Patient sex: M
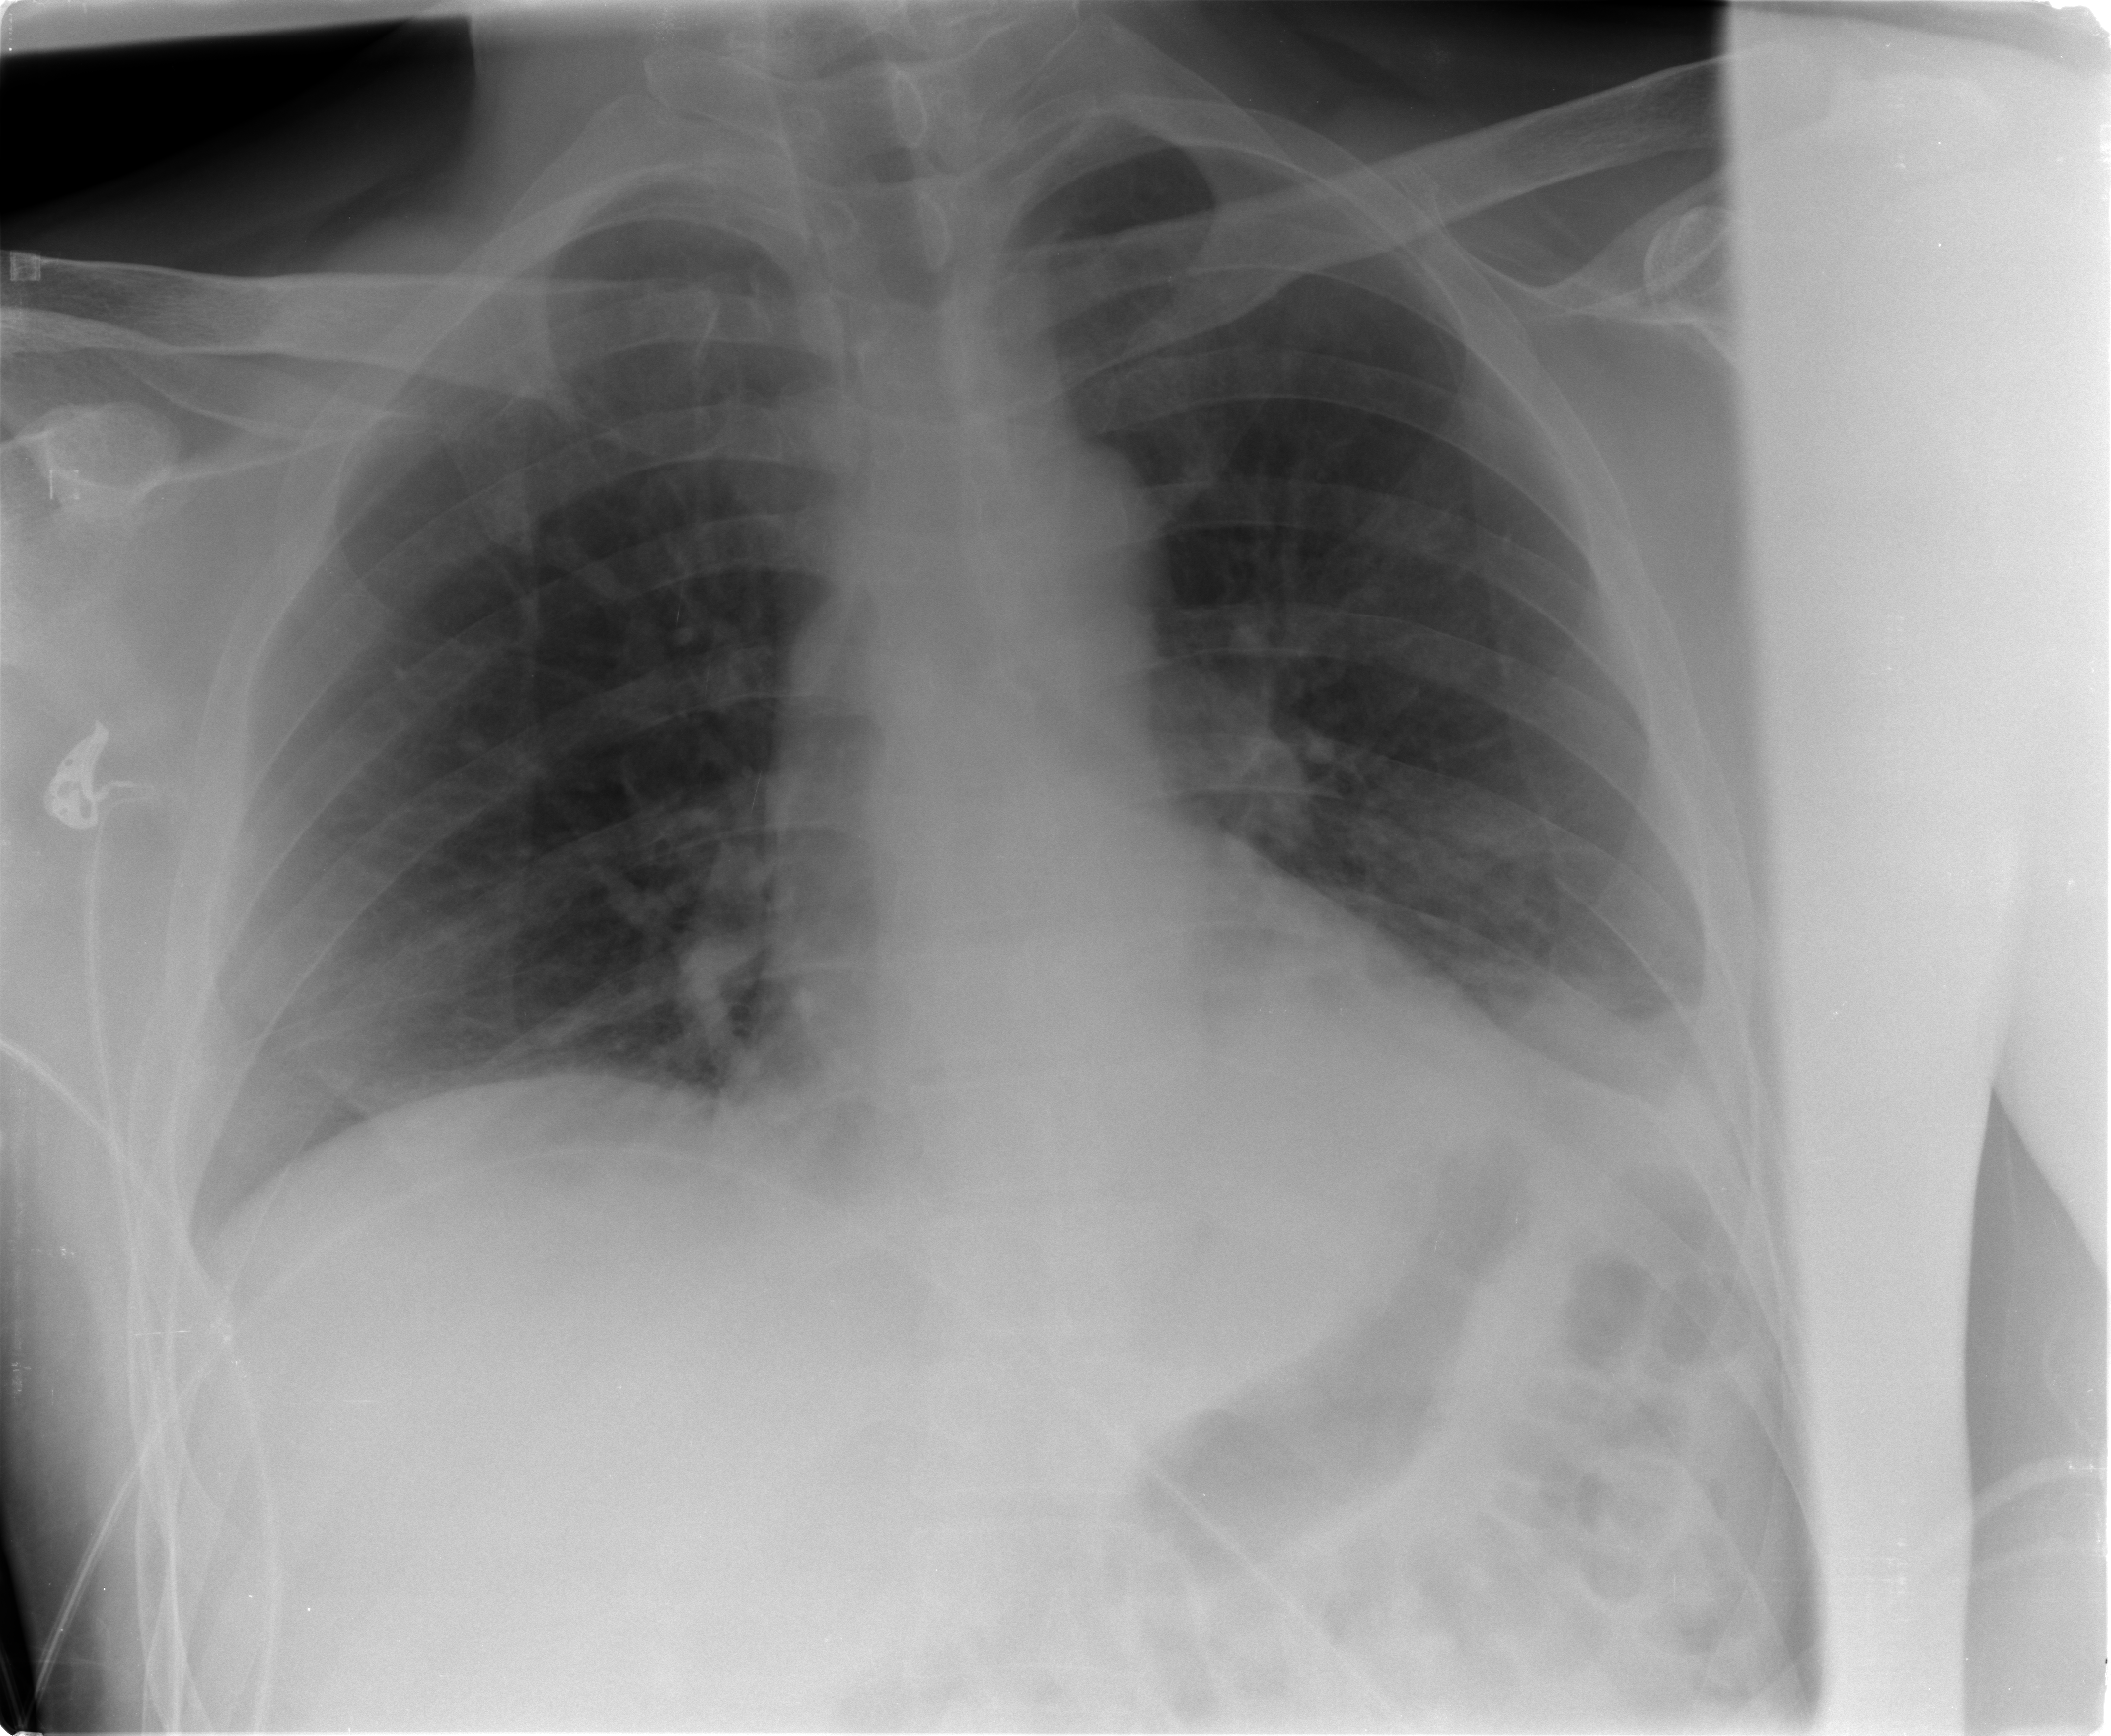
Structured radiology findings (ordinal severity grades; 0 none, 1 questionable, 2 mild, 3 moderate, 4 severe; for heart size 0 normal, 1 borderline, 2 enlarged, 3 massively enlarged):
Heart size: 0
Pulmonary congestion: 0
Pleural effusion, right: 0
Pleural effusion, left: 2
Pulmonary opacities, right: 0
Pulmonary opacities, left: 0
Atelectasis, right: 2
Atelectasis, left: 3